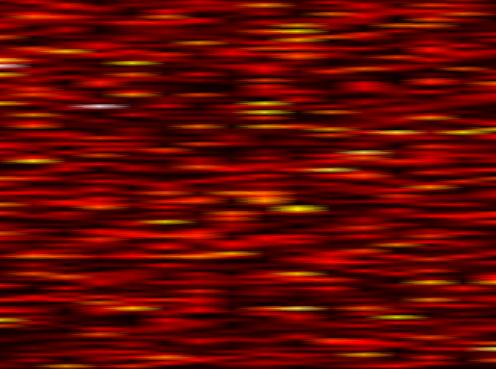
Label: FBMC